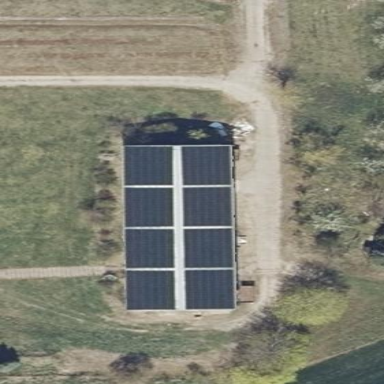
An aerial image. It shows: Building equipped with solar photovoltaic panel for generating electricity. The small installation is solar power generator.